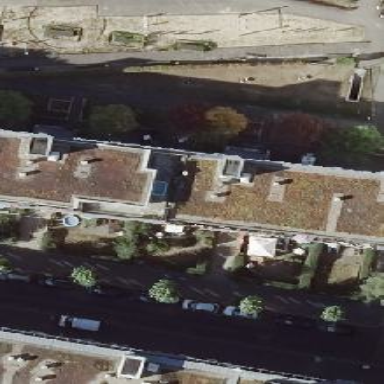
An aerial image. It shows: Flat-roofed apartment building.